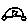
Label: car